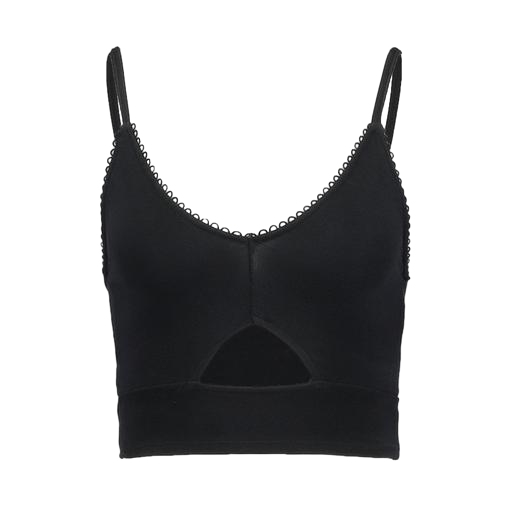
black jersey bralette, black sasha bralet, bralette top, white background